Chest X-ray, PA view. Patient: 27 years old, sex M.
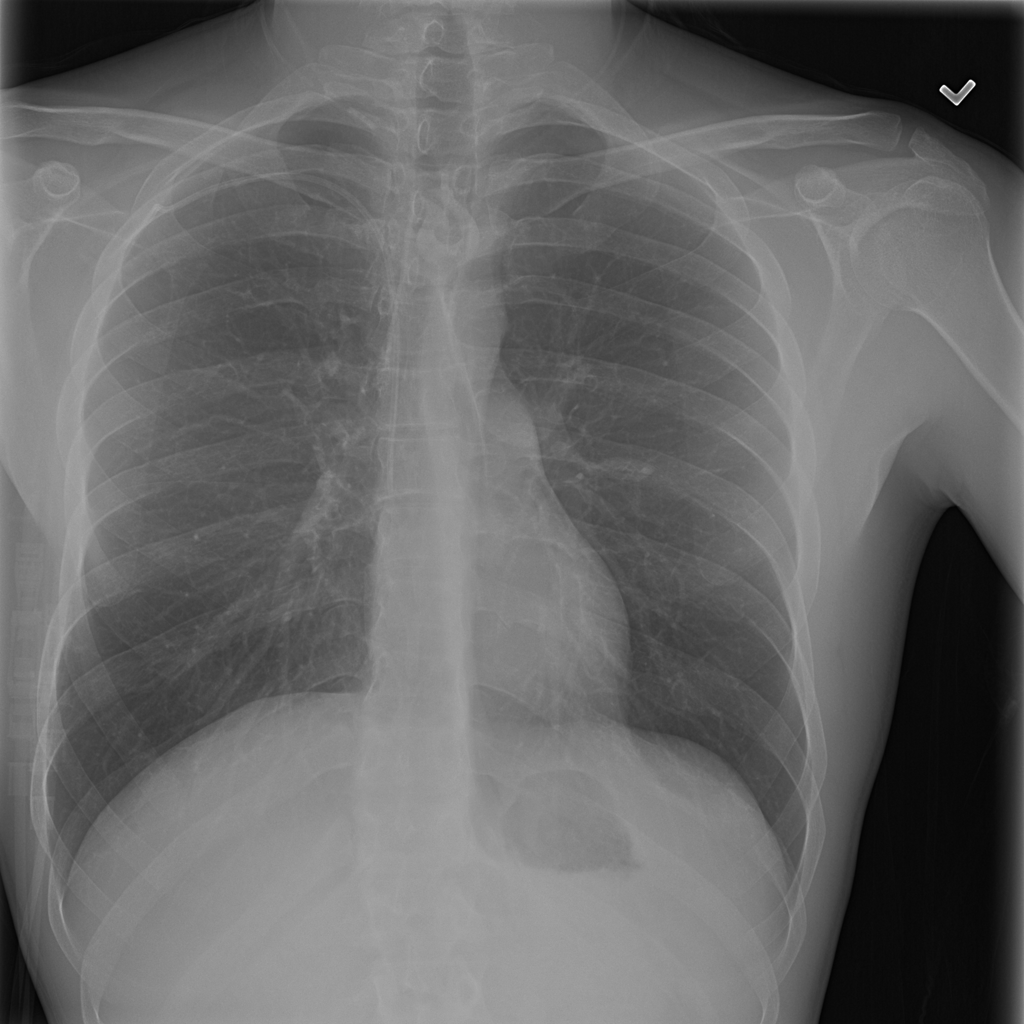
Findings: No Finding